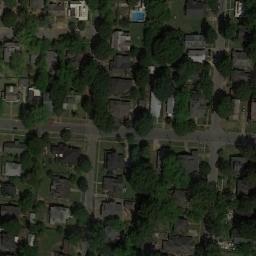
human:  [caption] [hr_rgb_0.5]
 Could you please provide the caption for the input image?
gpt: The medium residential is on the grass next to some trees .

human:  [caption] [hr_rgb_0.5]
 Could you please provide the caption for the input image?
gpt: Medium-sized houses have blue roofs .

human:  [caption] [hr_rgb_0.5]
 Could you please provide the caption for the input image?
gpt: The medium residential area has lots of neatly arranged houses and lots of trees are among these houses .

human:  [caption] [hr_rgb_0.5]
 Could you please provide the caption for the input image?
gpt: Many buildings are in medium residential area .

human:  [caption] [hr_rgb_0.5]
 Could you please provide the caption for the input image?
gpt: There are many green trees and black buildings on the medium residential area .